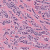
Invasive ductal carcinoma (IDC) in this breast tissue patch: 1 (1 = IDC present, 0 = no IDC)